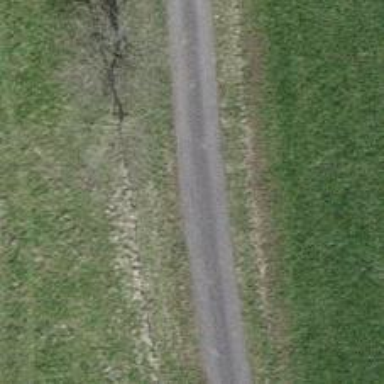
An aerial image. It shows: Well-maintained track road with grade 1 tracktype.